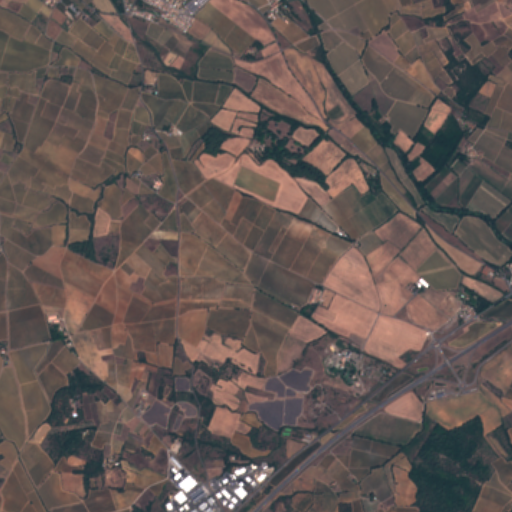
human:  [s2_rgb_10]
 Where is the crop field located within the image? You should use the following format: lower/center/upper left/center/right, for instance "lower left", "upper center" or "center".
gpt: The crop field is located in the lower left of the image.
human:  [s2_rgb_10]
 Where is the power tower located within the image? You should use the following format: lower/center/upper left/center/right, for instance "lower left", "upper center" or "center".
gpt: The power tower is located in the lower of the image.
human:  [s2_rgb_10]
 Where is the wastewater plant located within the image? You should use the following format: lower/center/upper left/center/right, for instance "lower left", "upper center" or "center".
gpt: The wastewater plant is located in the upper left of the image.
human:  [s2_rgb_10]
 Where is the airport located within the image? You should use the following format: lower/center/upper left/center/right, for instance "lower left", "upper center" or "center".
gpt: There is no airport in the image.